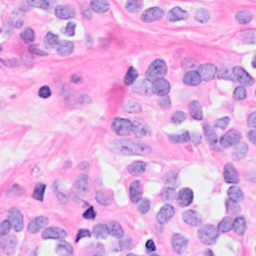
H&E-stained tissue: Breast